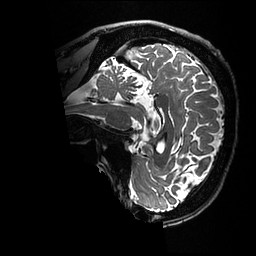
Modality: T2w
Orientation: sagittal
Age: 49
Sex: male
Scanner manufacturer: ge
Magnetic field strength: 3 T
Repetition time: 3.202 s
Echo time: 0.06656 s